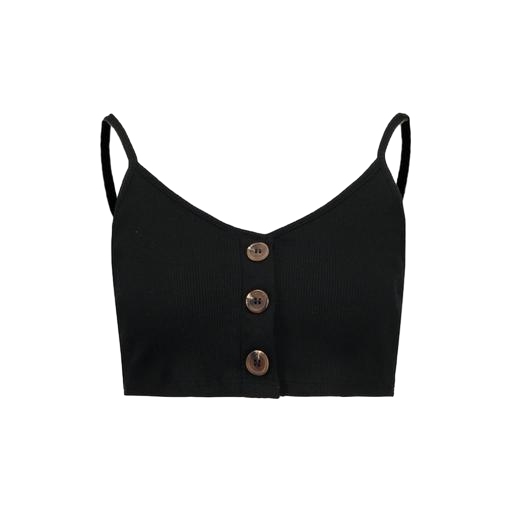
black crop bralet, black sasha bralet, black buttoned vest, white background